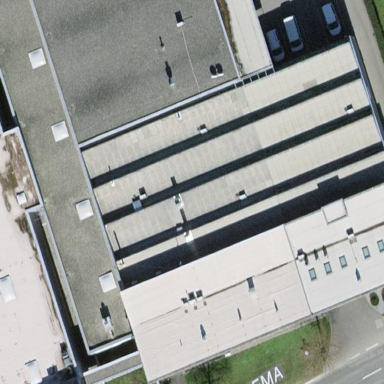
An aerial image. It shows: Building.